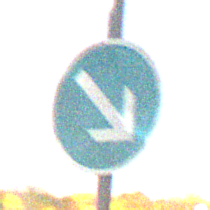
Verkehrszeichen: VorgeschriebeneVorbeifahrtRechts
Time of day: Night
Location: Outdoor (Nature)
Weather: Clear
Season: NotSpecified
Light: Natural